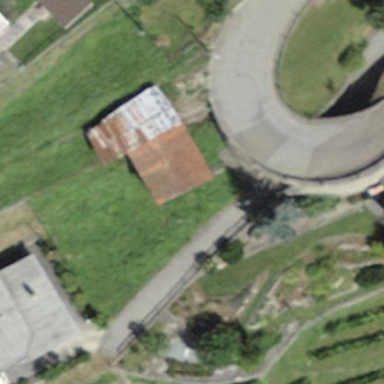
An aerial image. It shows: Hut.